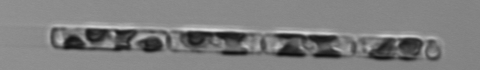
Label: Guinardia_delicatula_TAG_internal_parasite